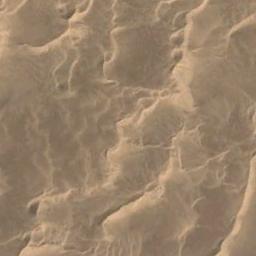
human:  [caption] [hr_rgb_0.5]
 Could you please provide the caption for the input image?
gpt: The desert is full of yellow sand .

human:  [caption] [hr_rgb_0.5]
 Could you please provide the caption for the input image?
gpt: The desert has yellow sand and some trellis dunes .

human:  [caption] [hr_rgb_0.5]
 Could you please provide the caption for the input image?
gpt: There are parallel lines in this desert .

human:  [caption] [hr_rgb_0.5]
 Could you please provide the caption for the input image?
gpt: The light yellow desert covers the white bare land .

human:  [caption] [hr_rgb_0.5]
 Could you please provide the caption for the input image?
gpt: A yellow desert with some dunes .